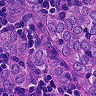
Metastatic tissue present: yes